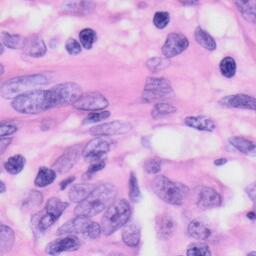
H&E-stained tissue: Skin